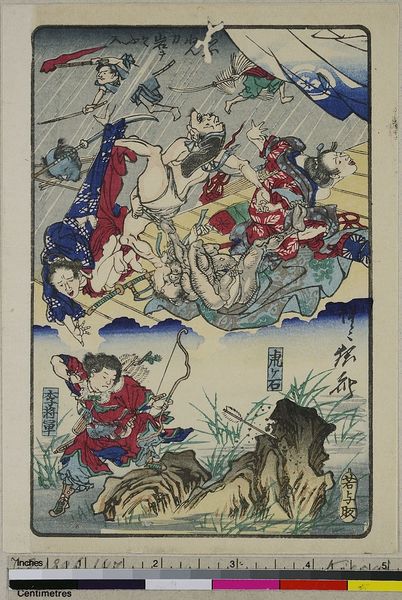
Titel: Sprichwort: Der Wille kann sogar Berge versetzen und Shogun Ri und der Tigerfelsen, aus der Serie: Einhundert Bilder von Kyosai
Künstler: Kawanabe Ky&#x14D;sai
Standort: Hamburg
Institution: Museum für Kunst und Gewerbe Hamburg
Schlagwörter: blau, kampf, kopf, grün, gras, rot, gesicht, holzschnitt, bogen, krieg, schlacht, druckgraphik, druckgrafik, schwert, jagd, zeit, pfeil, farbholzschnitt, pfeile, bgen, samurai, sprichwort, schlachtenbild, edo, schlachtszene, reproduktionen, schlachtendarstellung, druckerzeugnisse, sprichwörter, sh